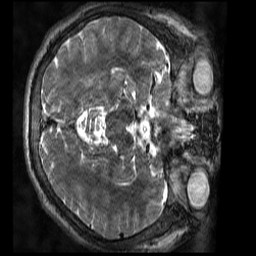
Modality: T2w
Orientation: axial
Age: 21
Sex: male